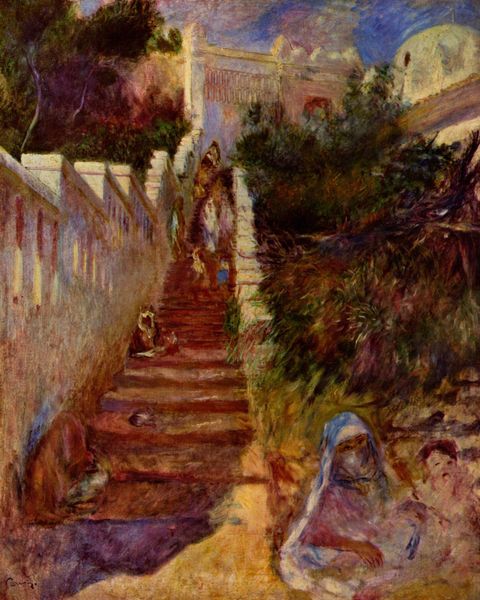
Titel: Treppe in Algier
Künstler: Pierre Auguste Renoir
Institution: Privatsammlung
Schlagwörter: baum, blau, gemälde, hand, himmel, mann, schatten, weiß, wolken, bäume, frauen, gelb, grün, impressionismus, landschaft, menschen, sitzen, stadt, braun, bunt, frau, grau, köpfe, licht, männer, orange, renoir, schwarz, strasse, türkis, gebäude, haus, hund, park, rot, schleier, tier, tiere, tuch, weg, menge, architektur, faru, lang, mensch, stein, steine, öl, natur, brücke, busch, büsche, gebüsch, sonne, sitzend, kind, mutter, pflanzen, hübsch, schön, wald, kinder, garten, farbig, sommer, perspektive, süden, moderne, warm, afrika, farben, fels, hitze, mauer, farbe, lila, violett, steil, kuppel, treppe, kopftuch, stufen, lichteinfall, impressionisten, gestalt, zinnen, katze, treppenstufen, helligkeit, moschee, orient, palast, heiss, urlaub, deko, wirr, bläulich, sonnig, ferien, rom, flecken, villa, wärme, verschwommen, krankheit, religiös, bettler, palmen, balu, gestrüpp, katzen, armut, jerusalem, verschleiert, islam, sorge, steigen, treppenaufgang, himml, somme, stiege, begrenzung, bedrückend, burka, palemn, expressionisten, treppe frau bäume büsche kind hund abend